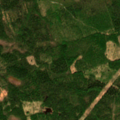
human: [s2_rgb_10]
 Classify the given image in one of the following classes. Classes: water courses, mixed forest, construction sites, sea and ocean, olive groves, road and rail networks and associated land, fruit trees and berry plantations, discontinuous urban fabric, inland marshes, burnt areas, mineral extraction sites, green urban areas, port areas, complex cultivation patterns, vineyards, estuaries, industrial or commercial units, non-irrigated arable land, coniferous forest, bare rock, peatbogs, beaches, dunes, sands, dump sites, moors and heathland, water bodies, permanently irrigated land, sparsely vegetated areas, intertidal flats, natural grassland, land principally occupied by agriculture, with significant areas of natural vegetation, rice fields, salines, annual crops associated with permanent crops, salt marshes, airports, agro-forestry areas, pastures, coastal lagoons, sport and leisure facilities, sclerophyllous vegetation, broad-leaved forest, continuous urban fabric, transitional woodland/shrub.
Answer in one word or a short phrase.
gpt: mixed forest, transitional woodland/shrub